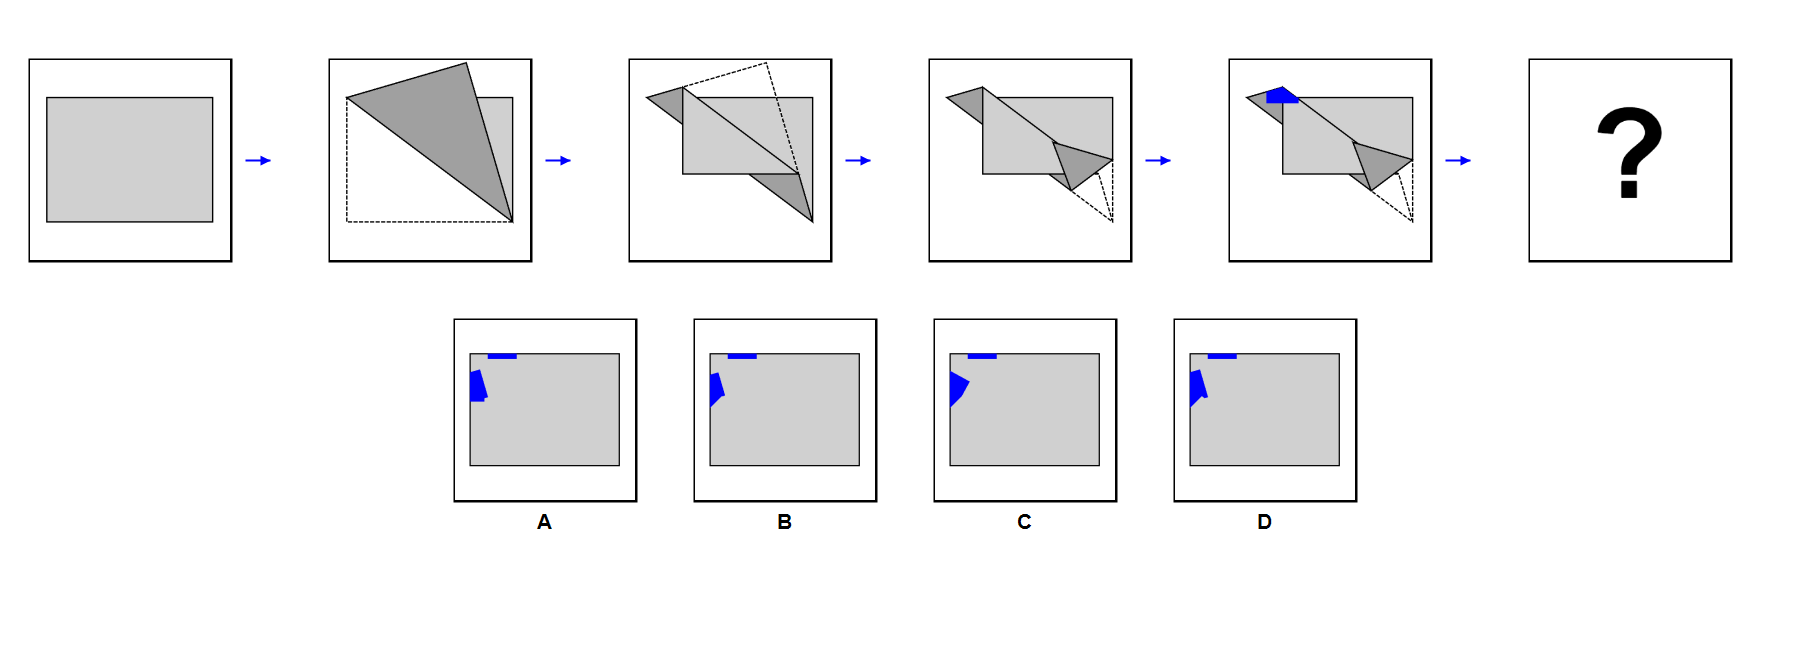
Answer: A